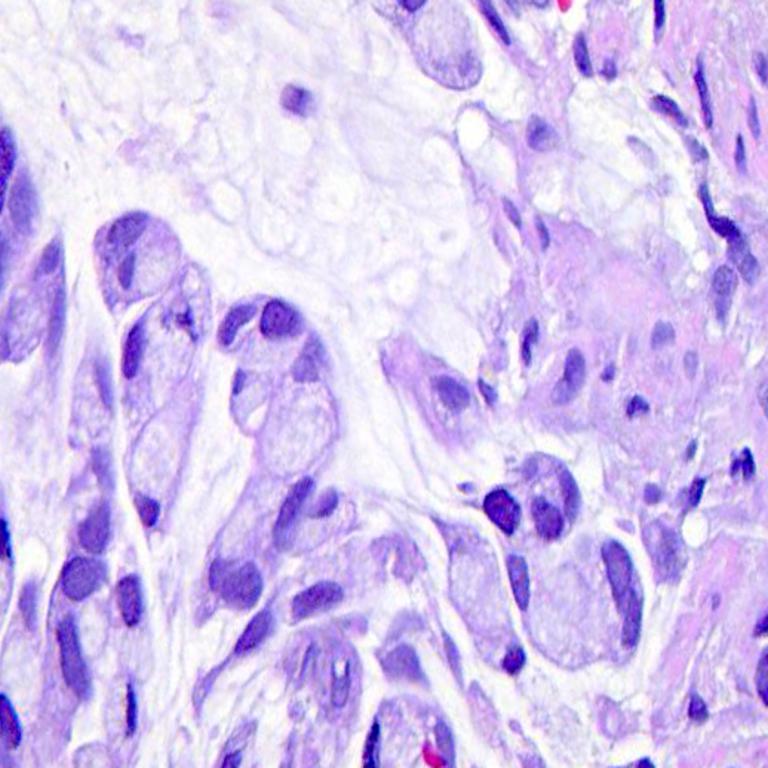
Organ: colon
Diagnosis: adenocarcinomas